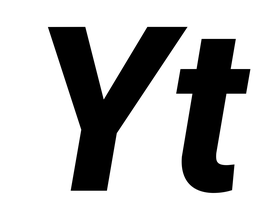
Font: Roboto-Italic_ExtraBold_Italic